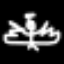
Label: angel